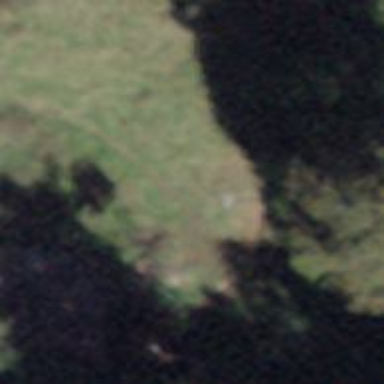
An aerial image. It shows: Barn.